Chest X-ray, PA view. Patient: 38 years old, sex F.
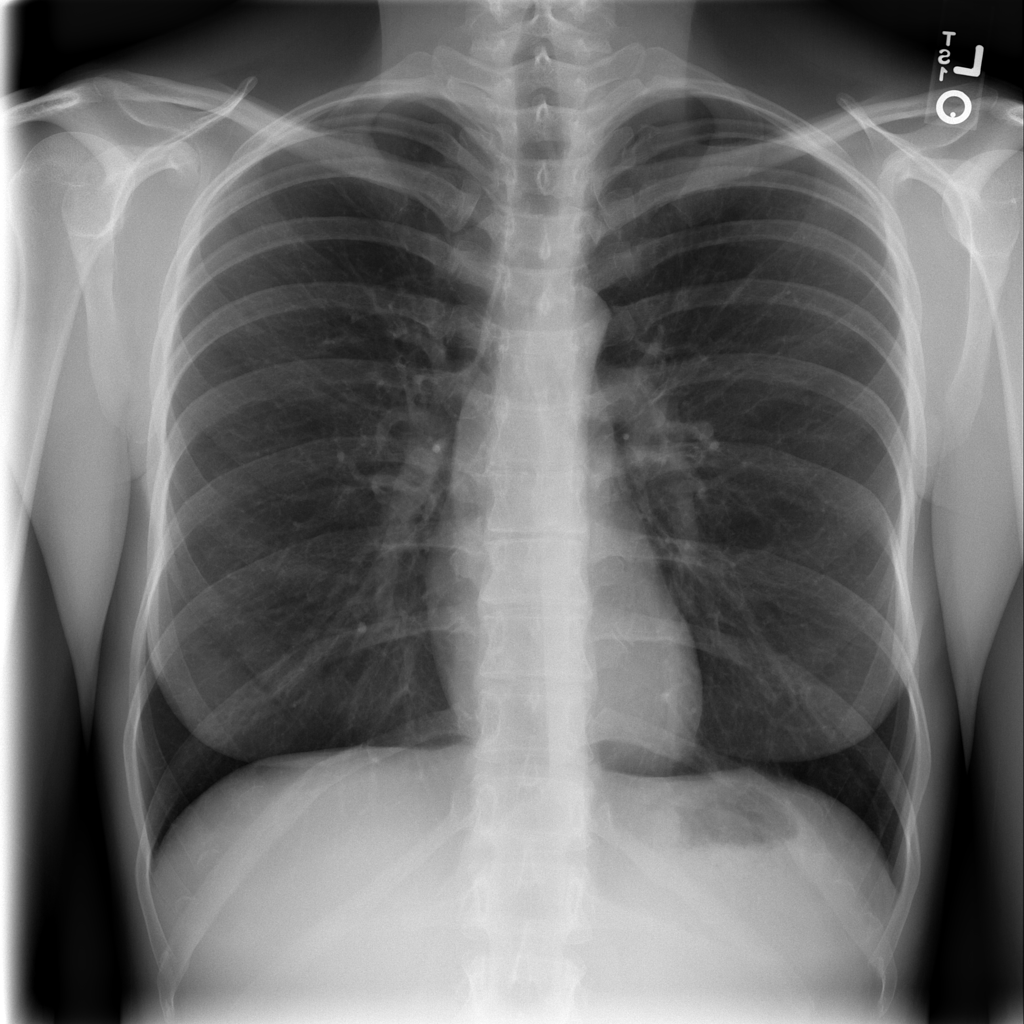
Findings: No Finding